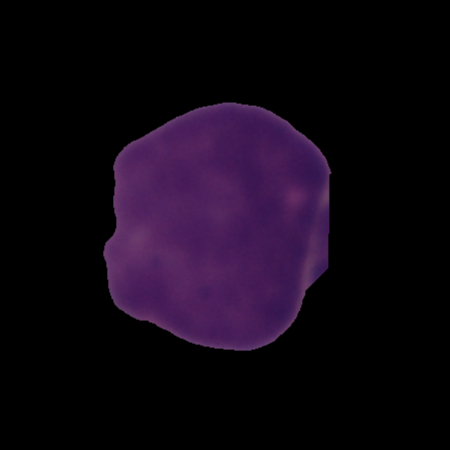
Label: cancer